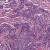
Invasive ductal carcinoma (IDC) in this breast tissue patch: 1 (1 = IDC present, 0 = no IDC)